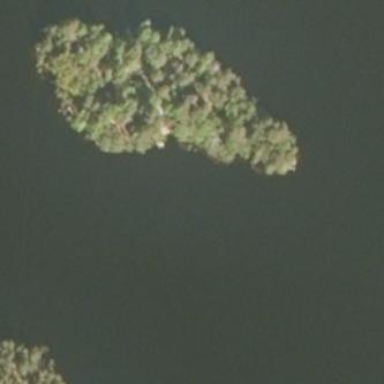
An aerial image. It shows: Island.